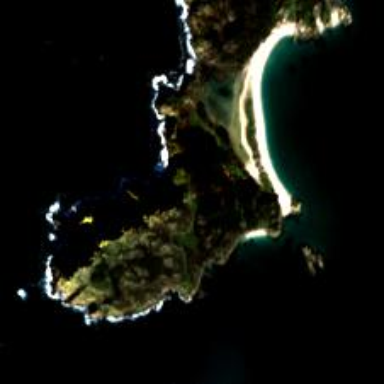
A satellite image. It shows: Image showing island.